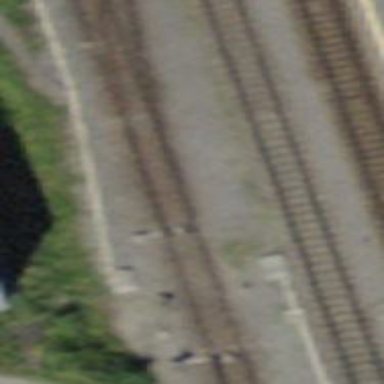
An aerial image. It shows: Railway switch.